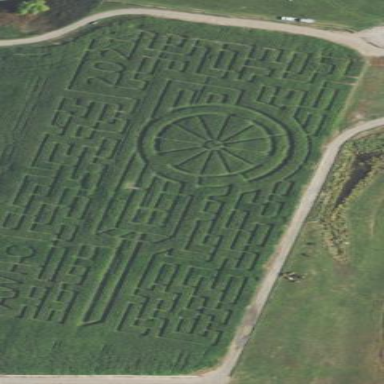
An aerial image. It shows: Maze attraction situated in farmland.